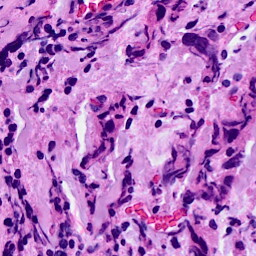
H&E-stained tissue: Breast